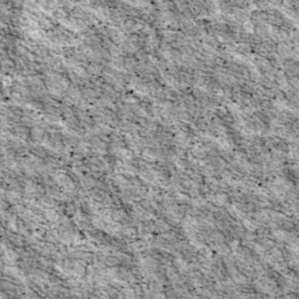
Label: non_frost